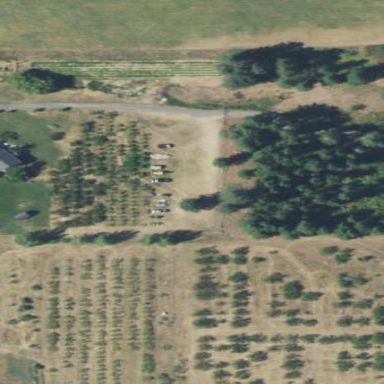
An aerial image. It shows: Orchard.